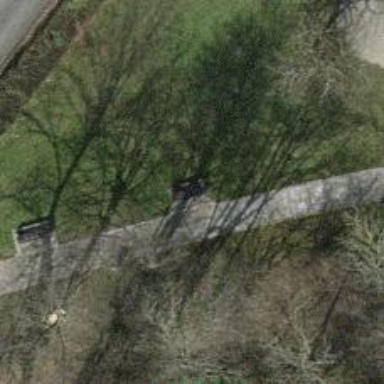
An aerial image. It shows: Bench for seating.